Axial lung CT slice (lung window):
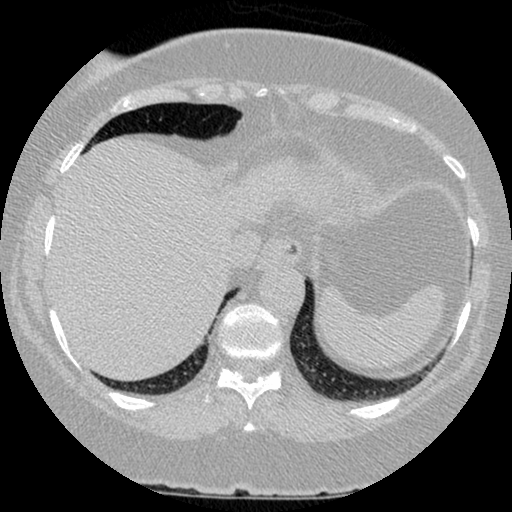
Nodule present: no